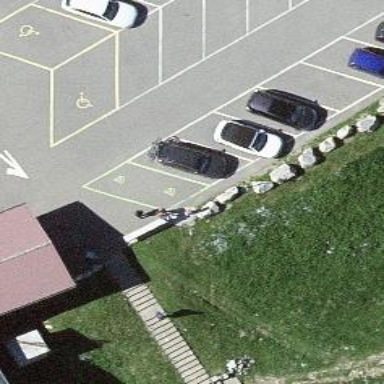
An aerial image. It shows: Charging station.